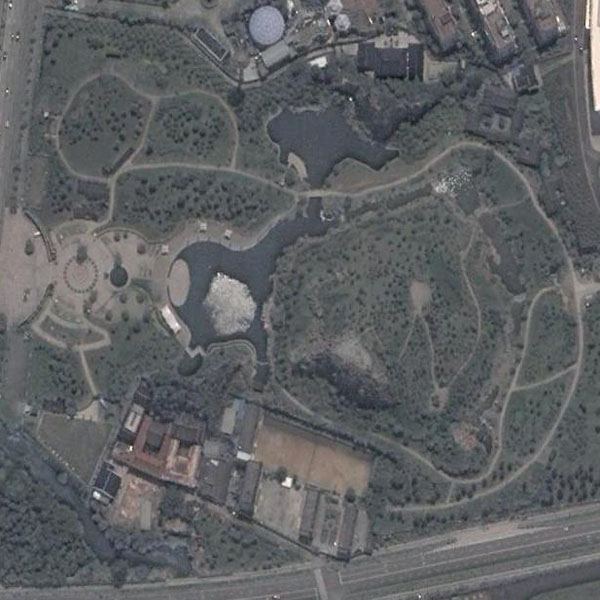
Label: Park